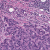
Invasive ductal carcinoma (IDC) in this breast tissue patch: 1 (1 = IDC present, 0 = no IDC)